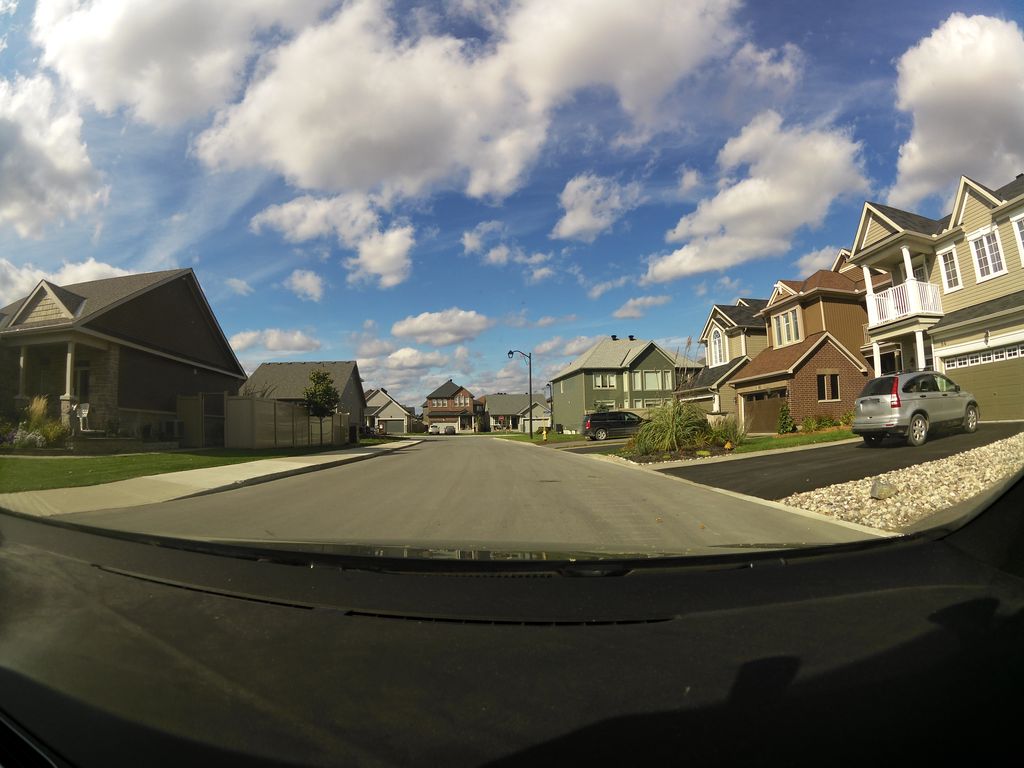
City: ottawa-gatineau